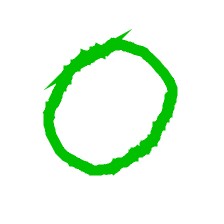
Shape: circle